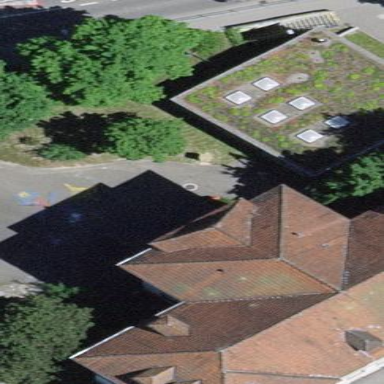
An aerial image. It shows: School building.